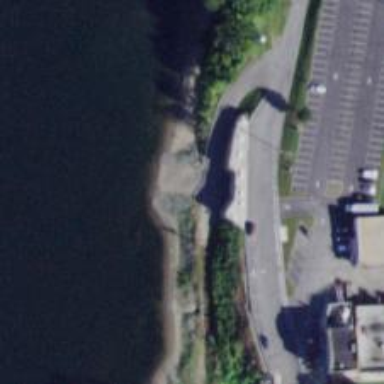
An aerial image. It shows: Slipway on leisure land.